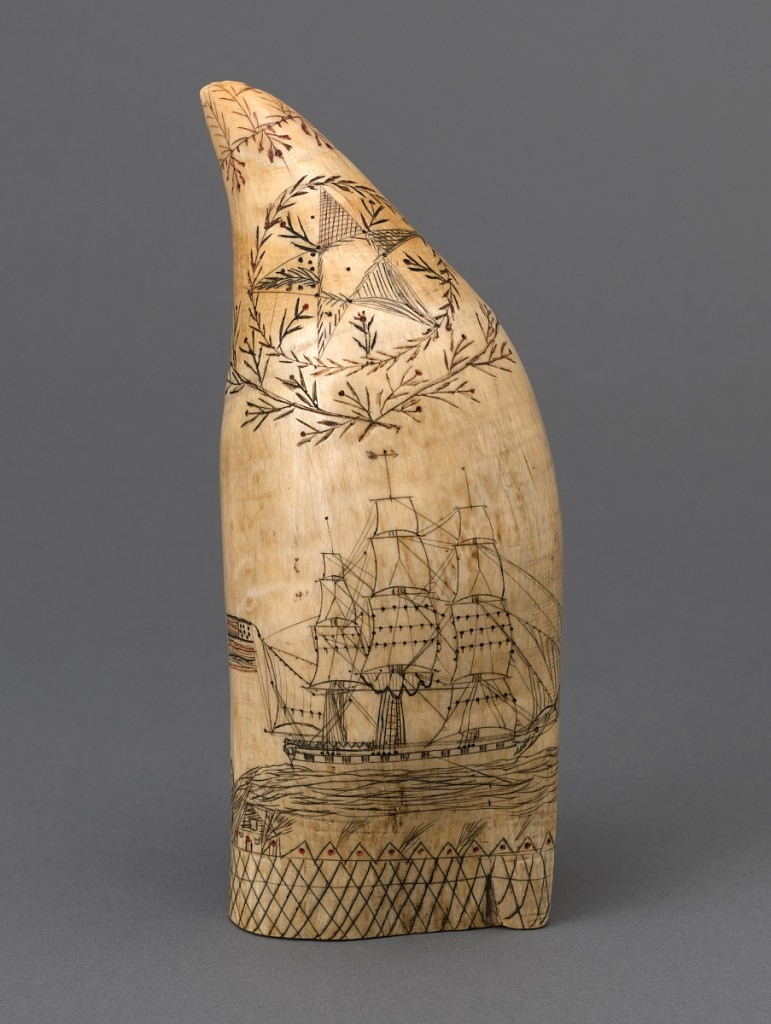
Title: Scrimshaw
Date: mid-19th century
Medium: Whale tooth, india ink
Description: Whale's tooth incised on one side with clipper ship flying American flag, three small buildings at one side, large 5-pointed and wreathed star overhead; on other side, a tree with red fruit. Tip of tooth decorated with leaf and berry design; base of tooth has cross-hatched band with serrated pattern on edge, each point having a central red dot.